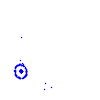
Particle: kaon